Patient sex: F
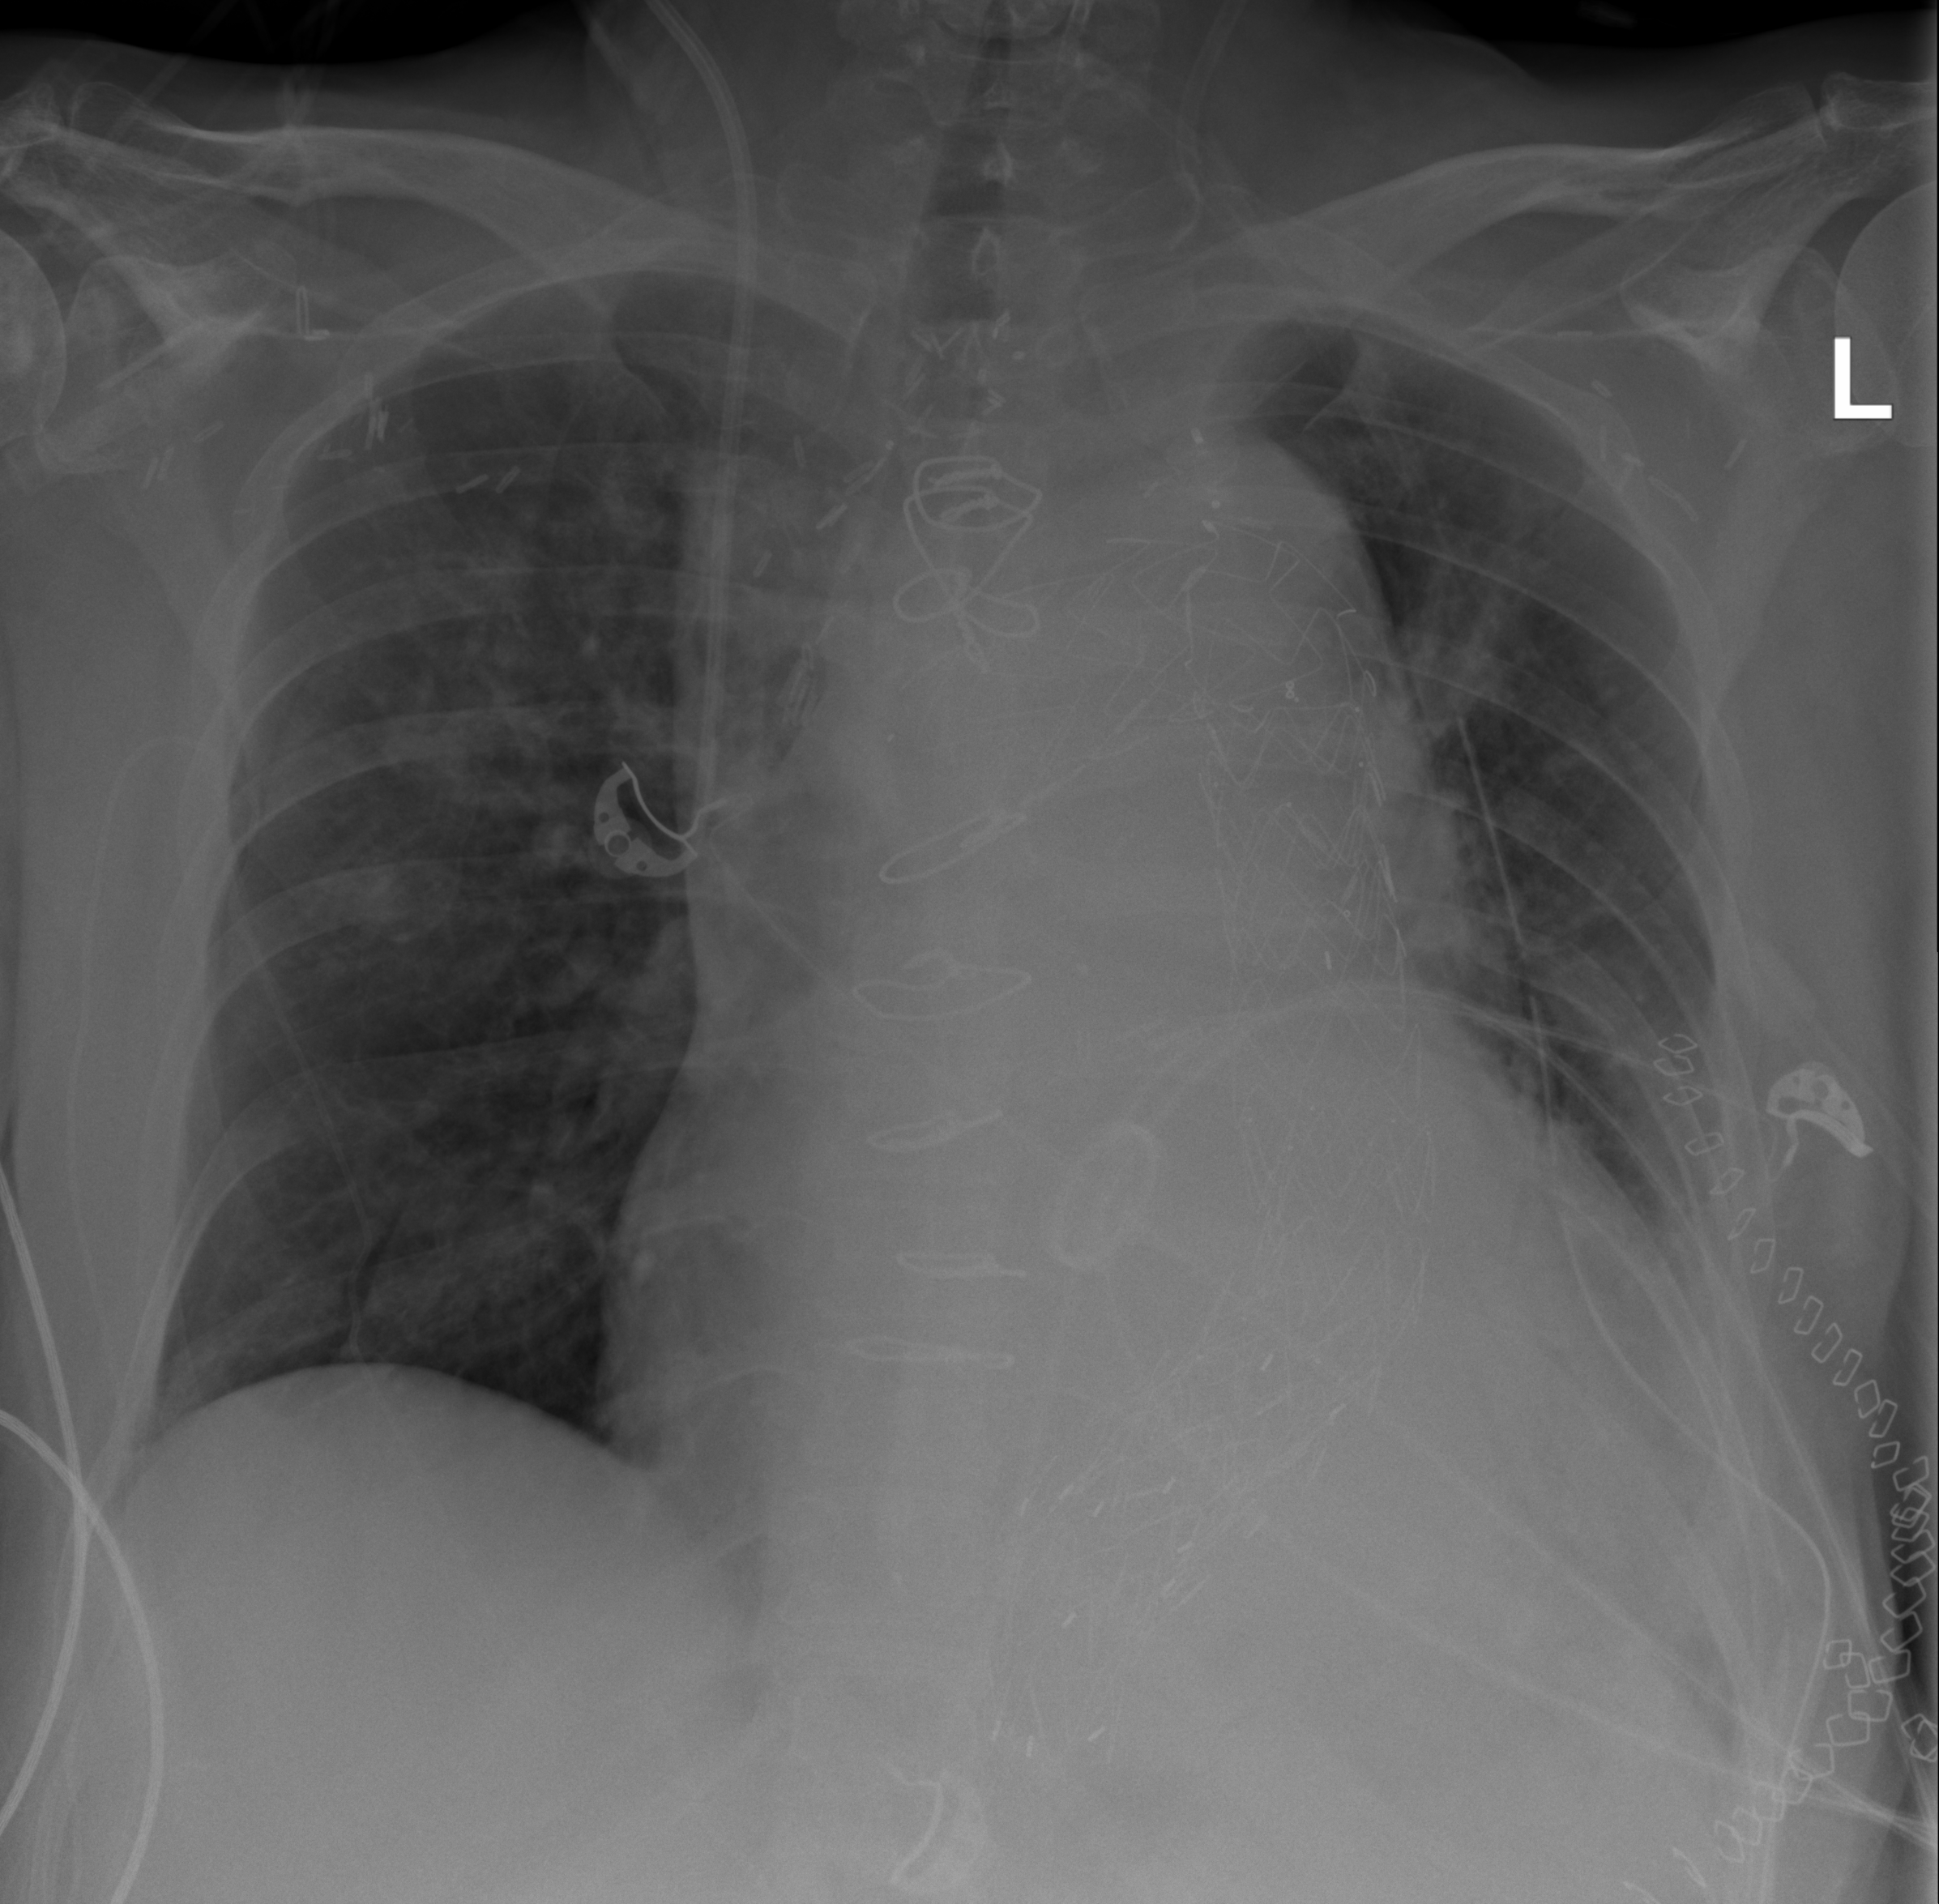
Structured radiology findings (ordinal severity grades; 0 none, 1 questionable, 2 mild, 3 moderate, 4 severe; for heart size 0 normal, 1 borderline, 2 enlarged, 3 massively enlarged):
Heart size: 1
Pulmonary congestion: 2
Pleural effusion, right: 0
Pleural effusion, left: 2
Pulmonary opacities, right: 2
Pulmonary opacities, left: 2
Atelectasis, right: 0
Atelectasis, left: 2